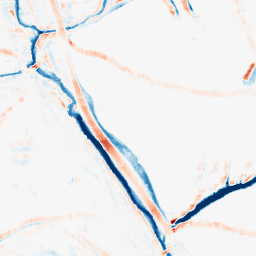
Category: morphological
Decomposition family: morphological_rect
Decomposition parameters: operation: average
width: 10
height: 10
Upsampling method: linear_exact
Upsampling parameters: scale: 8
Upsampling scale: 8